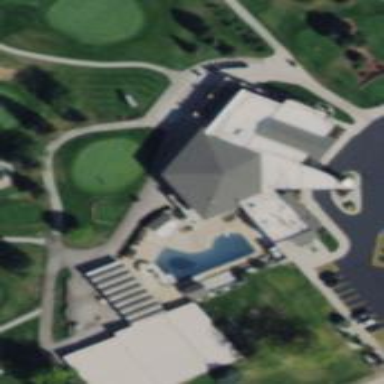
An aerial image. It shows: Community center building with clubhouse for golf.